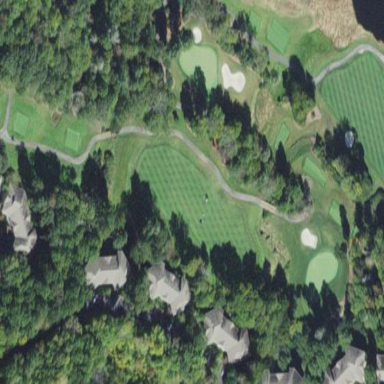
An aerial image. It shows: Grassy area designated for driving range golf.